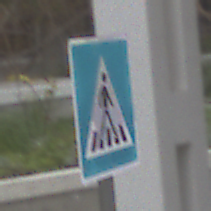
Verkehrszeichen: FussgaengerueberwegLinks
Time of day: Midday
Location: Outdoor (Urban)
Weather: Overcast
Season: NotSpecified
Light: Natural